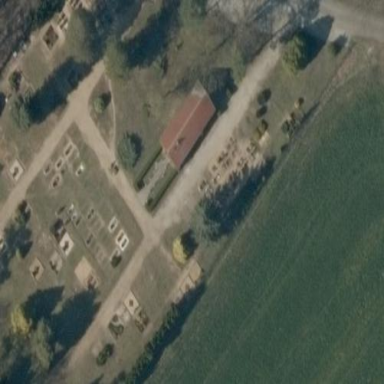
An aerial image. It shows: Grave yard.